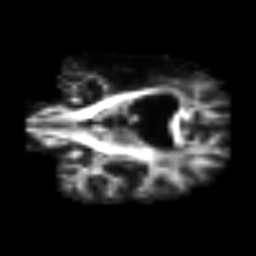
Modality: FA
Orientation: coronal
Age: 67
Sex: male
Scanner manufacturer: siemens
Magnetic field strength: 3 T
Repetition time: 3.2 s
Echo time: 0.081 s